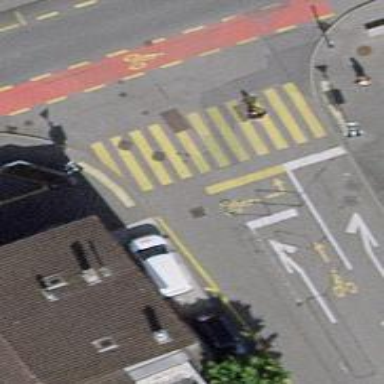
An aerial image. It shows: Road crossing with traffic signals.